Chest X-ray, PA view. Patient: 50 years old, sex M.
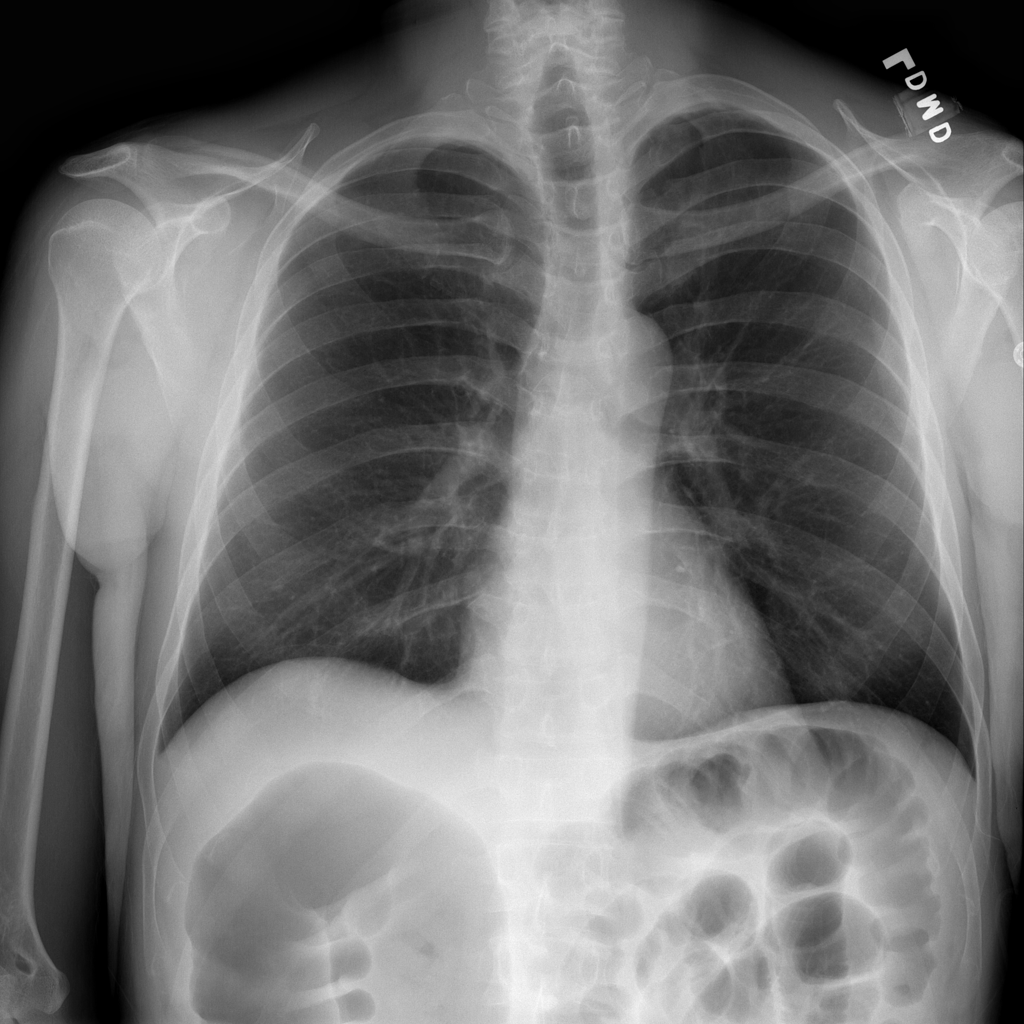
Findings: No Finding